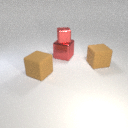
large brown rubber cube to the left of large red metal cube